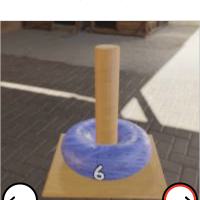
Task: sum
Answer: 6